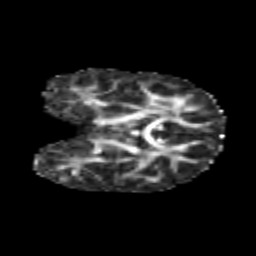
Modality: FA
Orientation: coronal
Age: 6
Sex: female
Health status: healthy